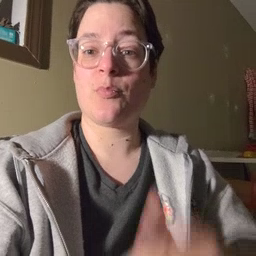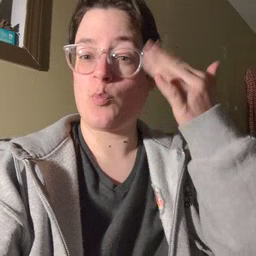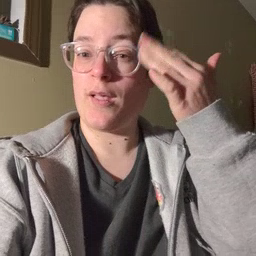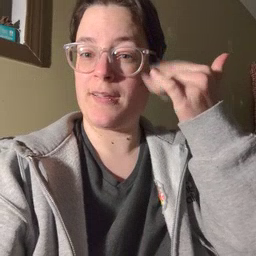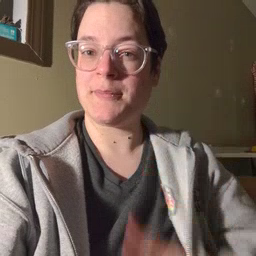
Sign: why